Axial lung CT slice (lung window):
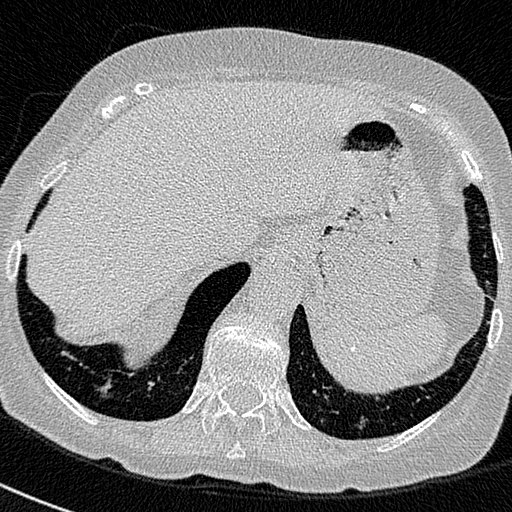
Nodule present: no